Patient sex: F
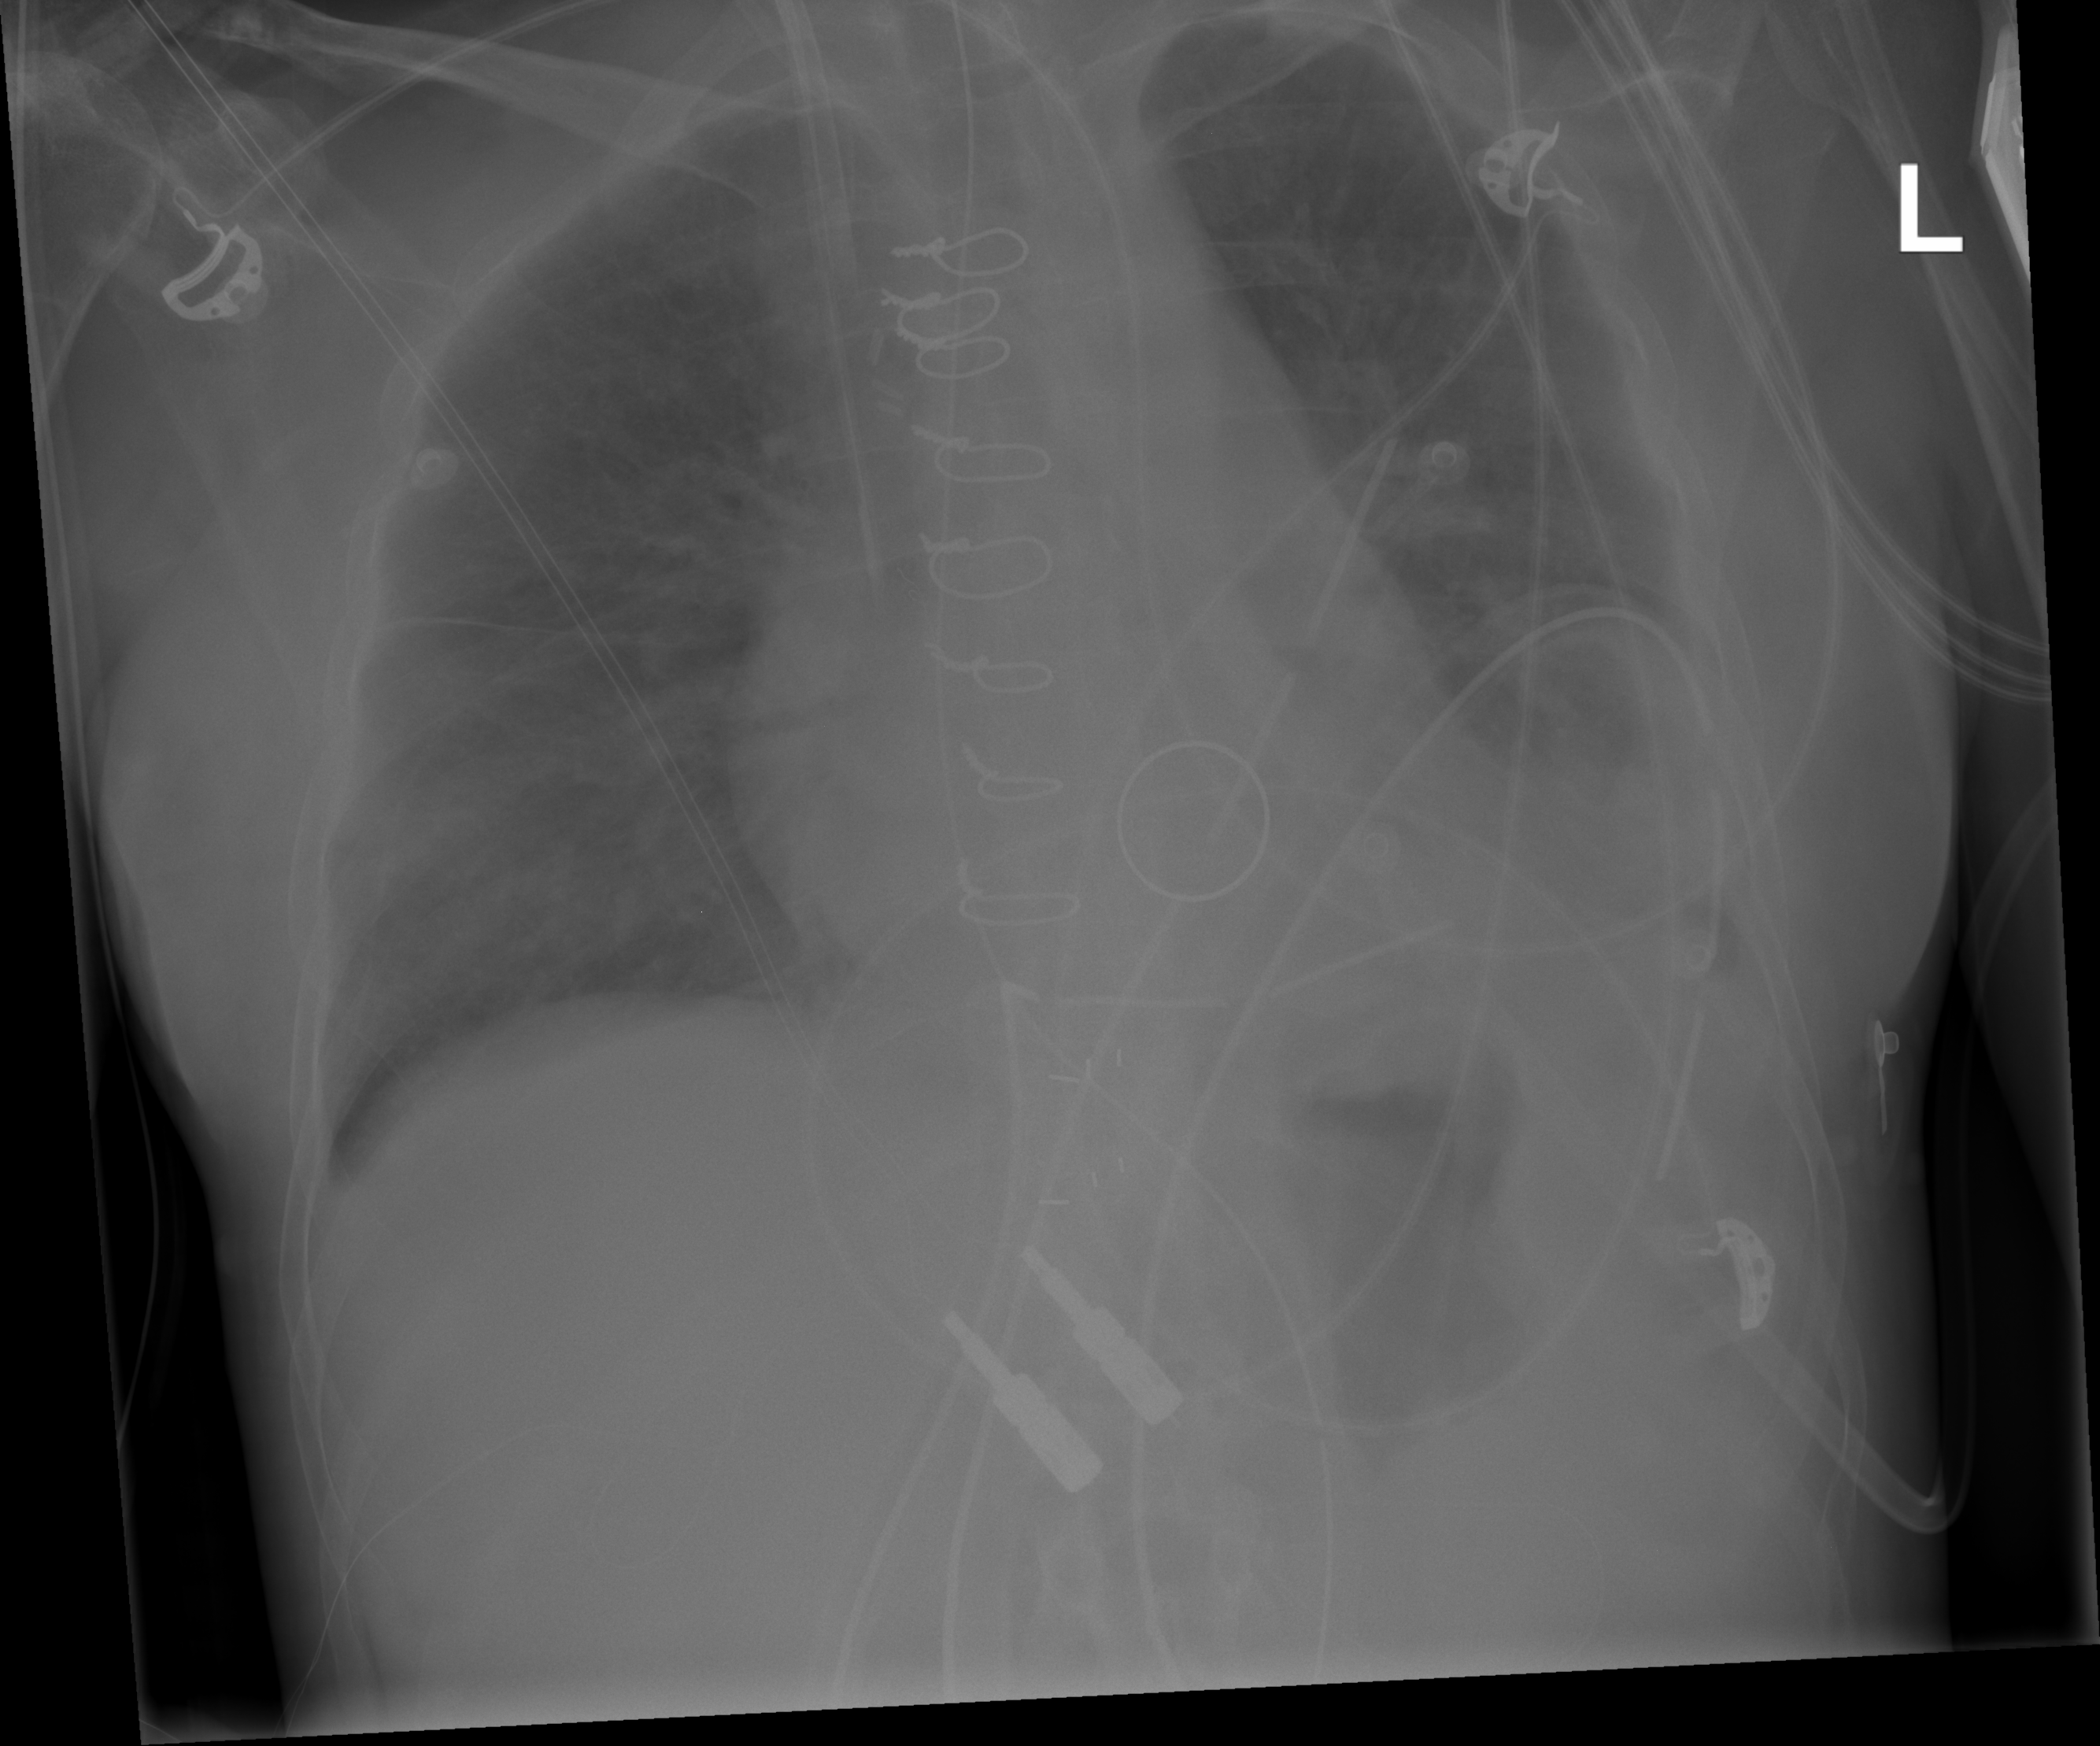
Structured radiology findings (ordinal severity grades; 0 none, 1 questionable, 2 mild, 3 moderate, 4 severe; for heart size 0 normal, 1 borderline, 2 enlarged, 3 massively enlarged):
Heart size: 0
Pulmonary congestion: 0
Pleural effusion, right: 0
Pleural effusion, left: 2
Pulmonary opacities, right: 0
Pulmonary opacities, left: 0
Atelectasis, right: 1
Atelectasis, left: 2